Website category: auto
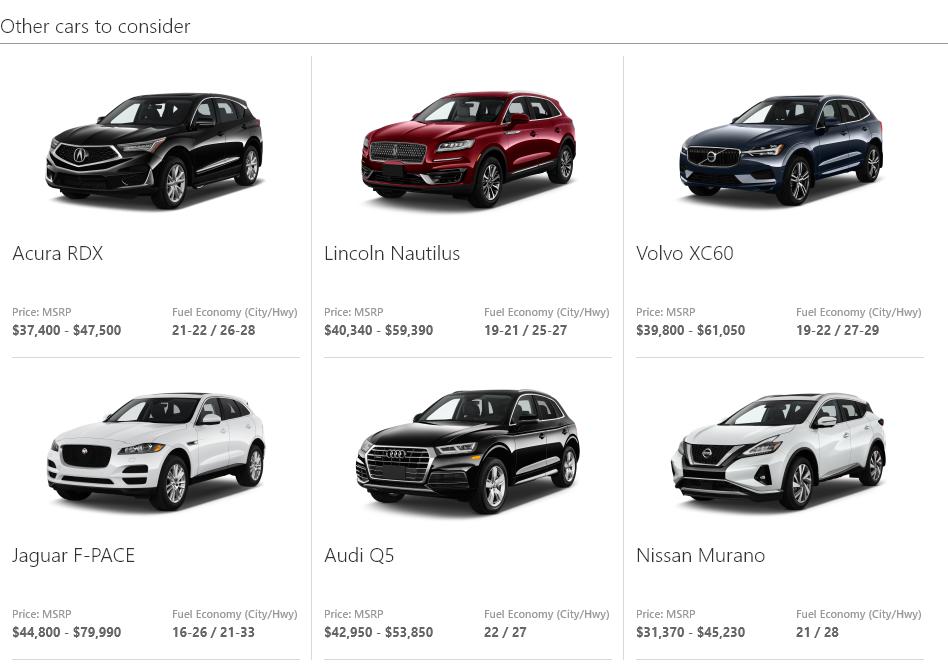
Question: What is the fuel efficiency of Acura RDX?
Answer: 21-22 / 26-28

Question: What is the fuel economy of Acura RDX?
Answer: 21-22 / 26-28

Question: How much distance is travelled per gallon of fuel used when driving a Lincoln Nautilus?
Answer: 19-21 / 25-27

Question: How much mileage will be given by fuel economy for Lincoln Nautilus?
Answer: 19-21 / 25-27

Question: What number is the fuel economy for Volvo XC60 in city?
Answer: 19-22

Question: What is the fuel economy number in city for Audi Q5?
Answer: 22

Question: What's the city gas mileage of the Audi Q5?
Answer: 22

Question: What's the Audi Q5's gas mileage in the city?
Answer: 22

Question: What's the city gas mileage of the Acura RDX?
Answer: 21-22

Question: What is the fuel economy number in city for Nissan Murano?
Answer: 21

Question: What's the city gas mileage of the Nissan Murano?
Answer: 21

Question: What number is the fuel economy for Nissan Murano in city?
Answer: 21

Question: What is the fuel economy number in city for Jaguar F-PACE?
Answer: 16-26

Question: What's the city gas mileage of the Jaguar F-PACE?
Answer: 16-26

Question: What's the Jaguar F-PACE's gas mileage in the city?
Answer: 16-26

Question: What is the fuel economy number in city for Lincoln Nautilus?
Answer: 19-21

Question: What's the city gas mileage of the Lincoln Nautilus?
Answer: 19-21

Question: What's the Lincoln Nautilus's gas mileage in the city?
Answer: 19-21

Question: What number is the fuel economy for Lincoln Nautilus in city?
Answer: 19-21

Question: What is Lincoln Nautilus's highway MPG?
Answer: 25-27

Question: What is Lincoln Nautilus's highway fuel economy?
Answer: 25-27

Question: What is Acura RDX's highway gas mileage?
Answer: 26-28

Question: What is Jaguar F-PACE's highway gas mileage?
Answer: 21-33

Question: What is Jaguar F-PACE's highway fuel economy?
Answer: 21-33

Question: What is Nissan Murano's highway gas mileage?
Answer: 28

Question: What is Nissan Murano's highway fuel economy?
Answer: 28

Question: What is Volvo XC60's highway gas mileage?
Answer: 27-29

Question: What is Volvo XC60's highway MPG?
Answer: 27-29

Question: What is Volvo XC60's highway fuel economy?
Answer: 27-29

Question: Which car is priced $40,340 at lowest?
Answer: Lincoln Nautilus

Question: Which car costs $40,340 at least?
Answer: Lincoln Nautilus

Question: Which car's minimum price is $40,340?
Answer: Lincoln Nautilus

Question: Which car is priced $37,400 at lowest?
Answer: Acura RDX

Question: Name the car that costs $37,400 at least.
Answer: Acura RDX

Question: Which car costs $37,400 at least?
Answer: Acura RDX

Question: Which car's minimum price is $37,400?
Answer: Acura RDX

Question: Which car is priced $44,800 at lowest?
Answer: Jaguar F-PACE

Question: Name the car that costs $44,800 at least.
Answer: Jaguar F-PACE

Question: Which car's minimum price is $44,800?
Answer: Jaguar F-PACE

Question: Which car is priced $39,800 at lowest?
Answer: Volvo XC60

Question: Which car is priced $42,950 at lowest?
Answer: Audi Q5

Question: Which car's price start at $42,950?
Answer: Audi Q5

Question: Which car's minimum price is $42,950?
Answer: Audi Q5

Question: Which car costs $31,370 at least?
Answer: Nissan Murano

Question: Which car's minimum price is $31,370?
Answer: Nissan Murano

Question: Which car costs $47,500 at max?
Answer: Acura RDX

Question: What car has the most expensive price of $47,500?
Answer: Acura RDX

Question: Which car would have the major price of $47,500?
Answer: Acura RDX

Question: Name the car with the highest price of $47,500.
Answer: Acura RDX

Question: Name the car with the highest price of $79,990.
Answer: Jaguar F-PACE

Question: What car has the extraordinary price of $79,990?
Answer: Jaguar F-PACE

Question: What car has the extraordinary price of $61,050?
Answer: Volvo XC60

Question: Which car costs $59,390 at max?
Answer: Lincoln Nautilus

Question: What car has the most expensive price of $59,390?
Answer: Lincoln Nautilus

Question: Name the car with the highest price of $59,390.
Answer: Lincoln Nautilus

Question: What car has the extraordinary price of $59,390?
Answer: Lincoln Nautilus

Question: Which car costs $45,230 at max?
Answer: Nissan Murano

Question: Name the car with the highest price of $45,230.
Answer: Nissan Murano

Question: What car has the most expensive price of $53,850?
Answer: Audi Q5

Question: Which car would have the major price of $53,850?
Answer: Audi Q5

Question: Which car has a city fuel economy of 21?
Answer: Nissan Murano

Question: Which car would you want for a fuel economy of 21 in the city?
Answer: Nissan Murano

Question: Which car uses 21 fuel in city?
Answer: Nissan Murano

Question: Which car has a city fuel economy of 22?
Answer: Audi Q5